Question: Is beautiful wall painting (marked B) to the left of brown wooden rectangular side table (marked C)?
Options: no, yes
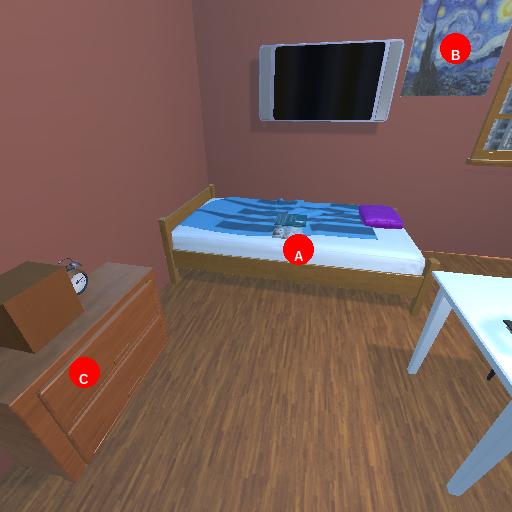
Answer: no